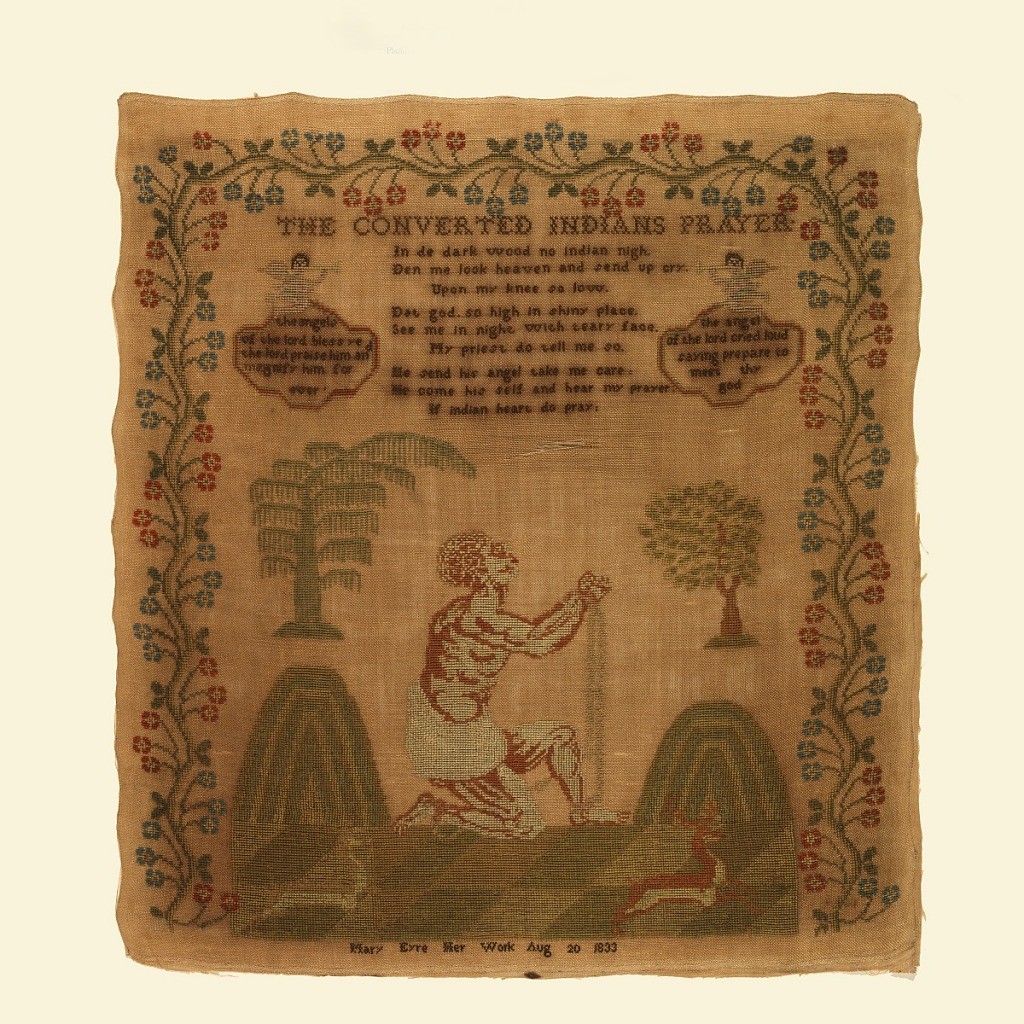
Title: Sampler
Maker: Mary Eyre
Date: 1833
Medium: silk and wool embroidery on linen foundation Technique: embroidered in cross stitch on plain weave foundation Label: linen embroidered with silk and wool in cross stitch
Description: An embroidered sampler with a scene of two mountains with rivers flowing from them. A figure in chains and a simple loin cloth kneels between them, with his hands raised in prayer. Above, a verse is flanked by two medallions supported by angels. With a floral border on three sides.
The verse reads:

The Converted Indian's Prayer

In de dark wood no indian nigh
Den me look heaven and send up cry
Upon my knee so low
Dat god so high in shiny place
See me nigh with teary face
My priest do tell me so
He send his angels take me care
He come his self and hear my prayer
If indian heare do pray

Within the medallions:
The angels of the lord bless ye the lord praise him and magnify him for ever
and
The angel of the lord cried loud saying prepare to meet thy god